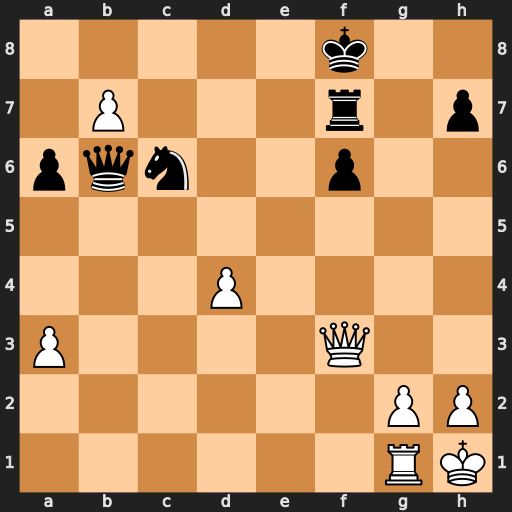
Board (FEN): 5k2/1P3r1p/pqn2p2/8/3P4/P4Q2/6PP/6RK
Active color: w
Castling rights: -
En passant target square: -
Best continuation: Qxc6 Qxc6 b8=Q+